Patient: sex F, age 54
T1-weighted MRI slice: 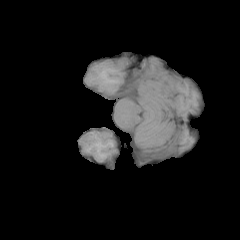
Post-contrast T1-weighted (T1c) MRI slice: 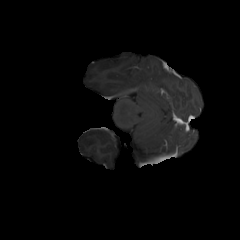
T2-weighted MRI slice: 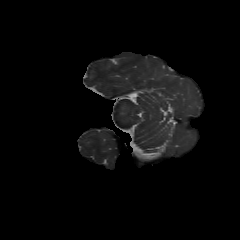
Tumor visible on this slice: no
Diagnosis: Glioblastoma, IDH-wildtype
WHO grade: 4